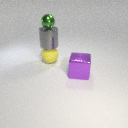
small green metal sphere above large gray metal cylinder